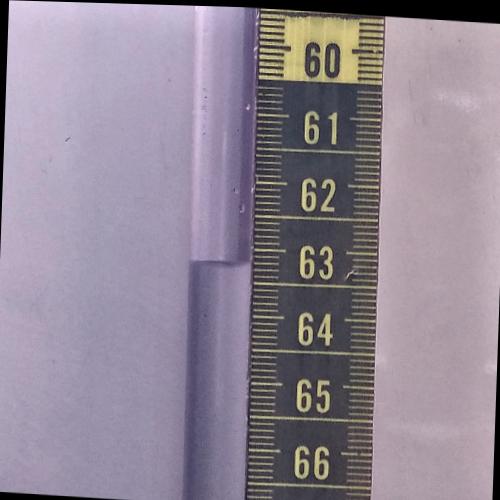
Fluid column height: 63.2 cm